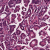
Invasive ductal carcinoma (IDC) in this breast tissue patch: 1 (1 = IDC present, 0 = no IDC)